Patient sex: M
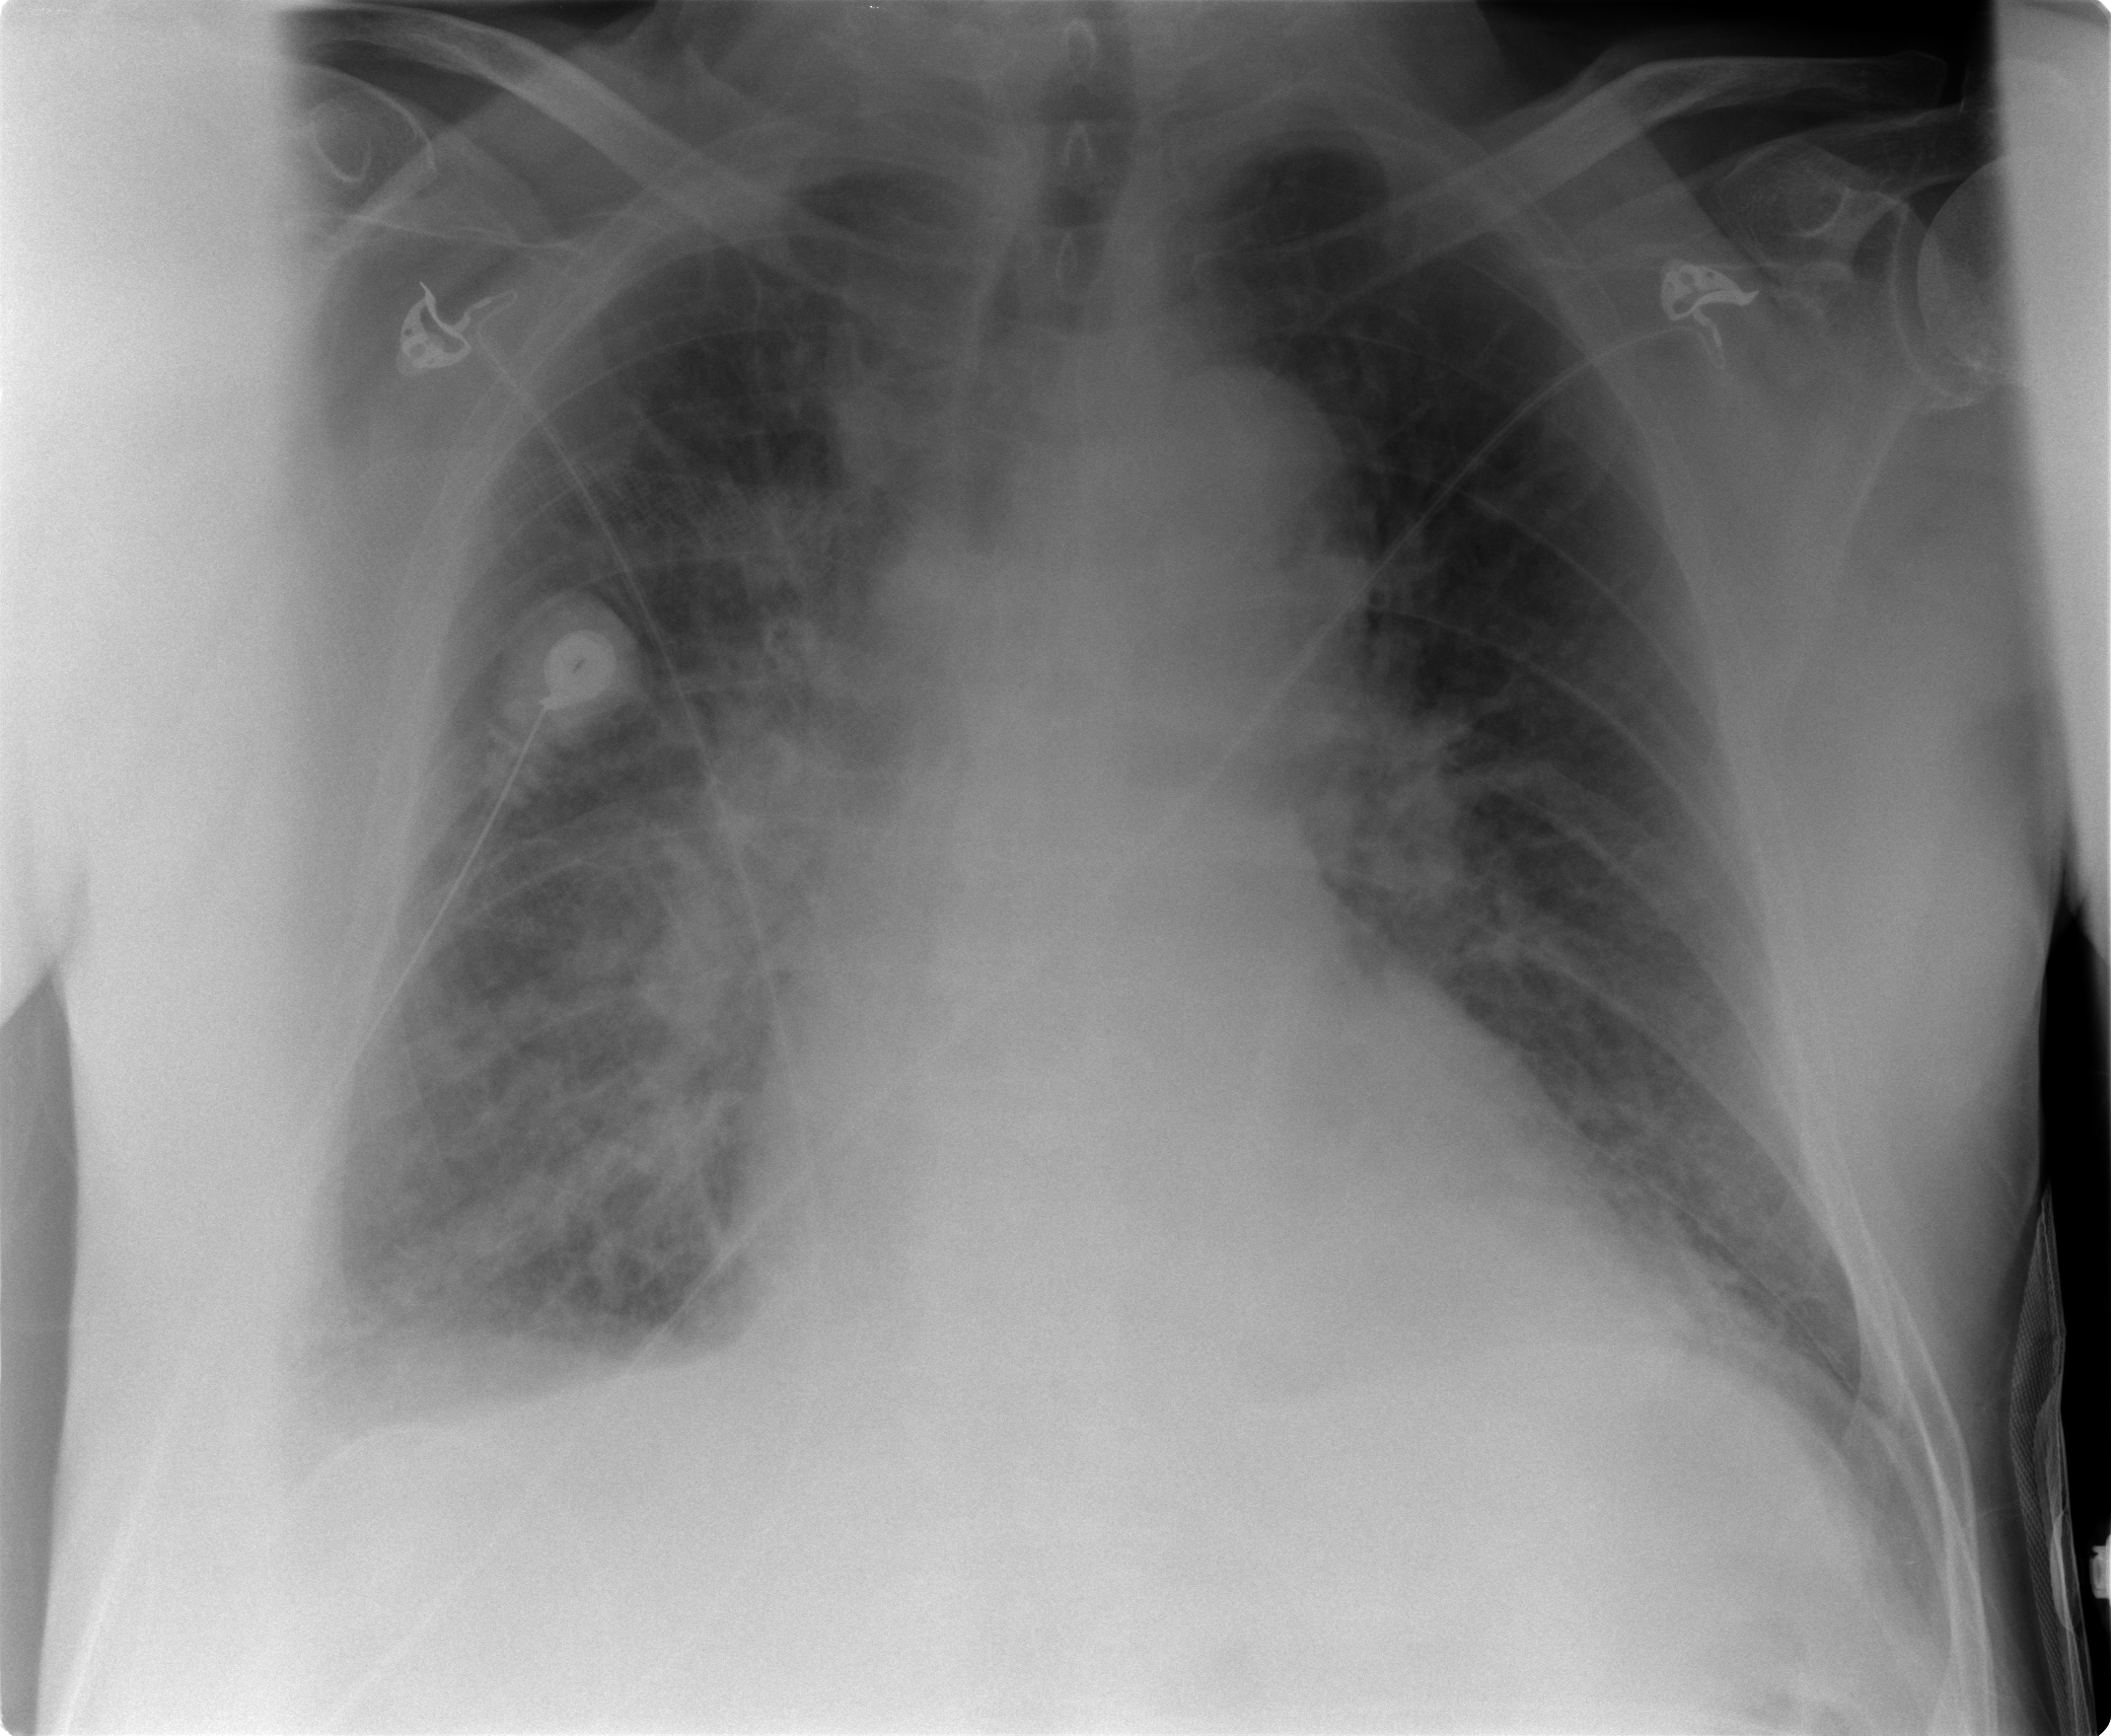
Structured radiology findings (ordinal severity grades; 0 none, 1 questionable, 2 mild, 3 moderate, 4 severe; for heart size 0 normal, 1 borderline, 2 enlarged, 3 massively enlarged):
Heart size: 0
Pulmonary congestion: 1
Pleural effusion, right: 1
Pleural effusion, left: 0
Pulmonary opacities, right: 2
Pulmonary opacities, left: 0
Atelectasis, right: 0
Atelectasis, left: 0